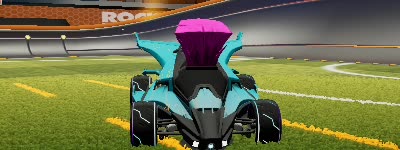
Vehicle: aftershock